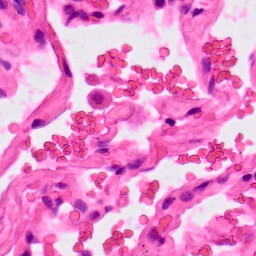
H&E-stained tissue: Lung